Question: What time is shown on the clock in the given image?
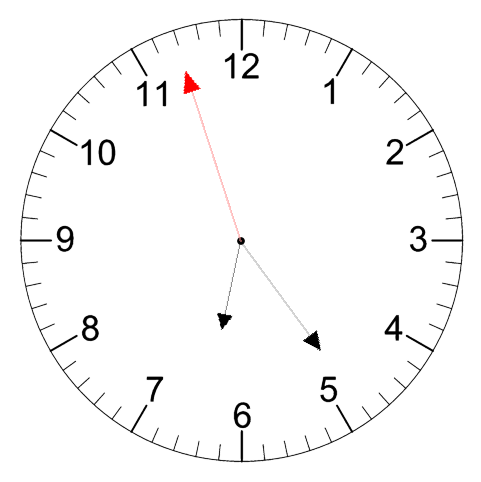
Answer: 06:23:57